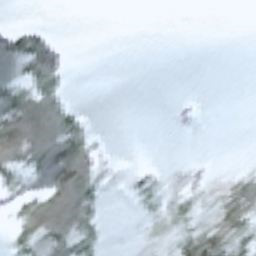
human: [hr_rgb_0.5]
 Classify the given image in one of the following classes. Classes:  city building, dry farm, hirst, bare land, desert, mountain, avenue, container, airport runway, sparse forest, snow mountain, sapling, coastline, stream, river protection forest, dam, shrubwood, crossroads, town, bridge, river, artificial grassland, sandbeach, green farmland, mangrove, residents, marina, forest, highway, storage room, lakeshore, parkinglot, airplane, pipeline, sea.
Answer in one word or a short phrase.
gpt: snow mountain